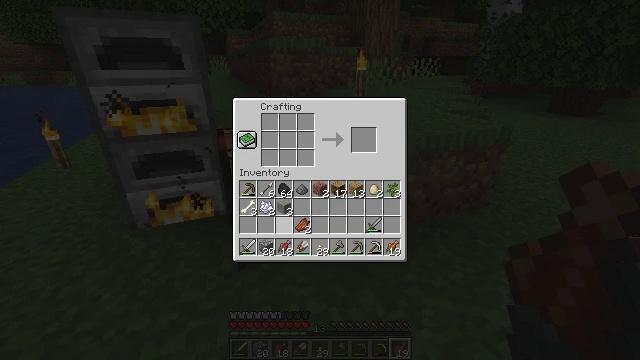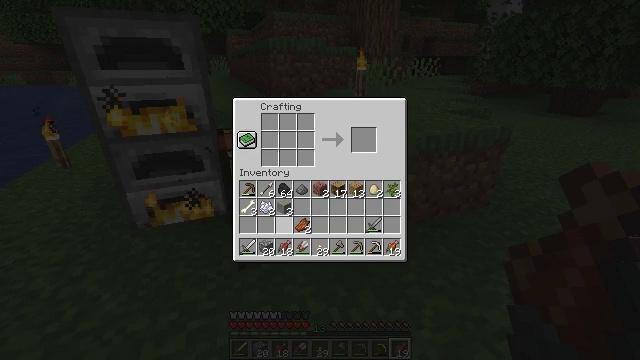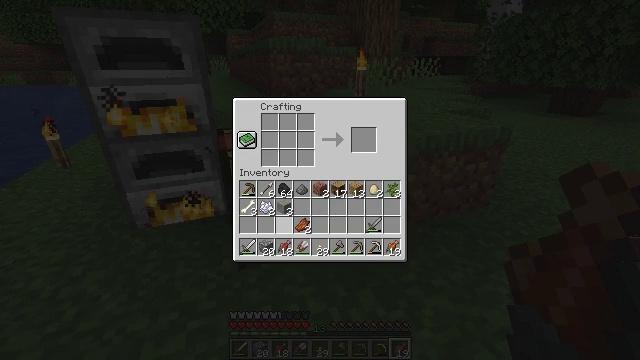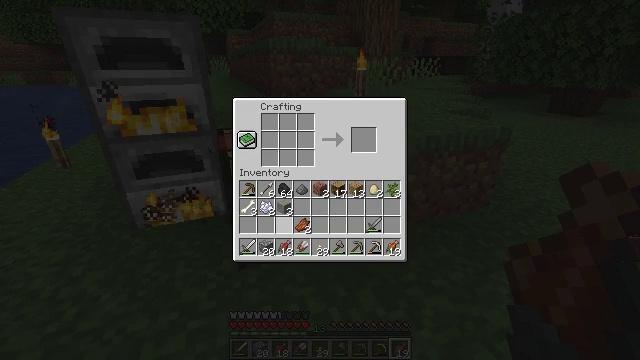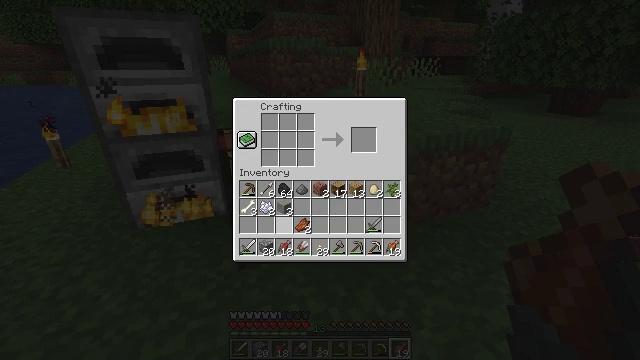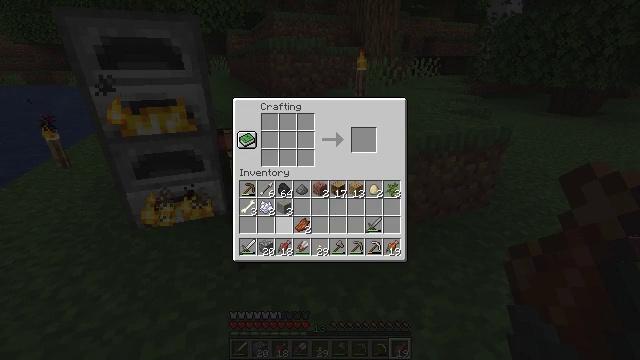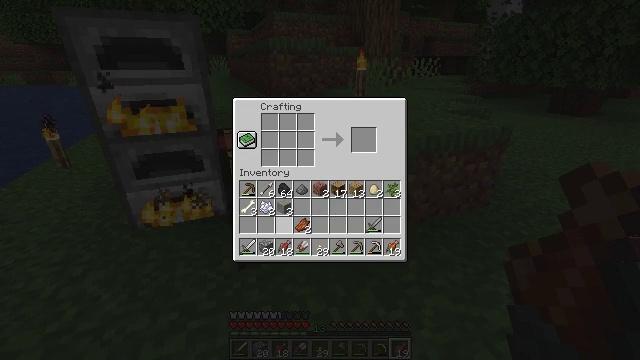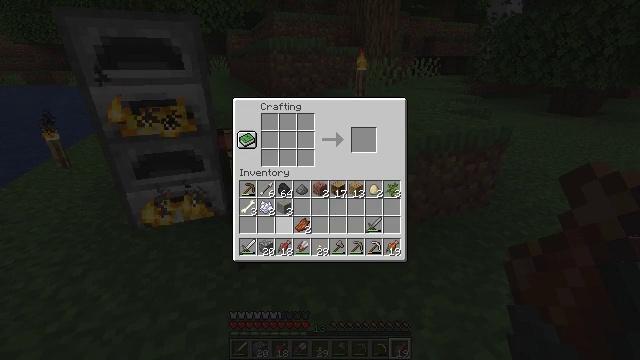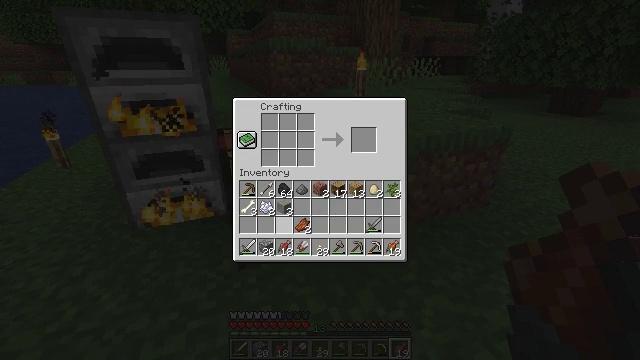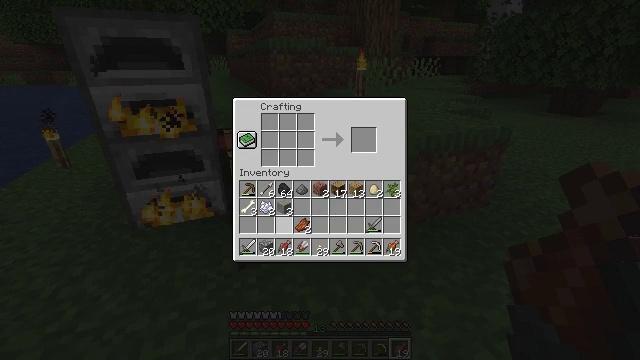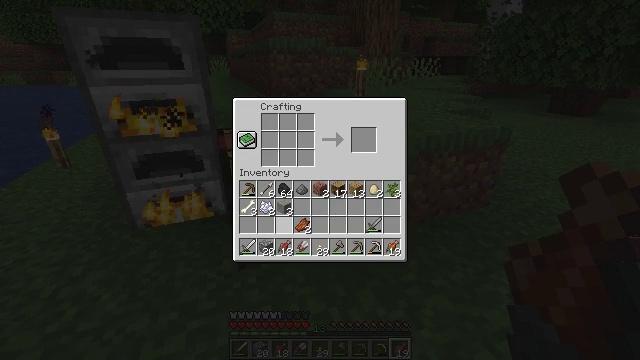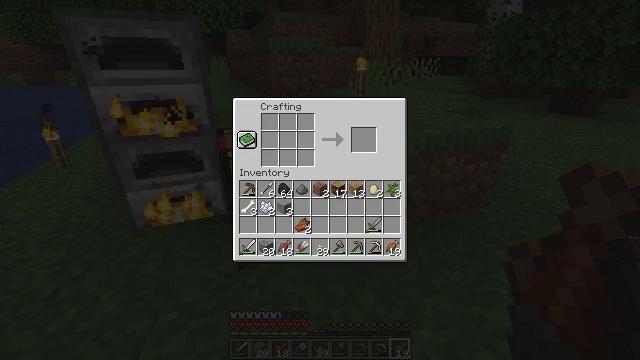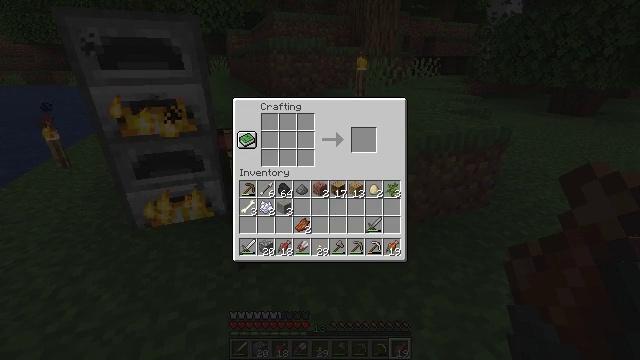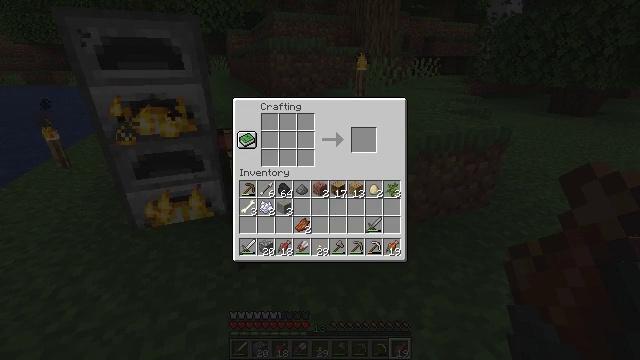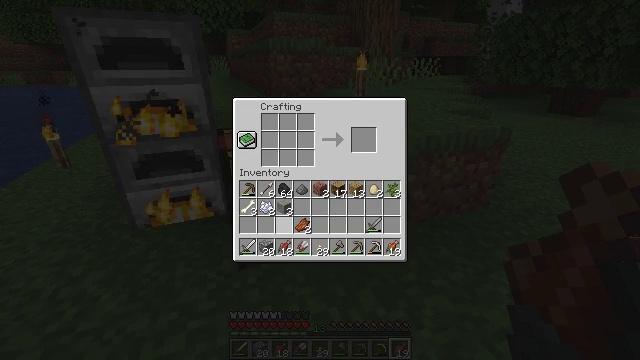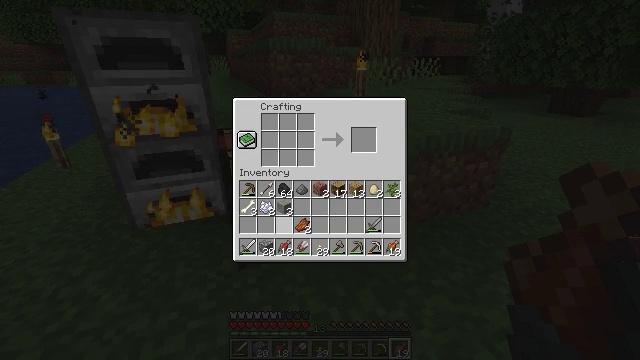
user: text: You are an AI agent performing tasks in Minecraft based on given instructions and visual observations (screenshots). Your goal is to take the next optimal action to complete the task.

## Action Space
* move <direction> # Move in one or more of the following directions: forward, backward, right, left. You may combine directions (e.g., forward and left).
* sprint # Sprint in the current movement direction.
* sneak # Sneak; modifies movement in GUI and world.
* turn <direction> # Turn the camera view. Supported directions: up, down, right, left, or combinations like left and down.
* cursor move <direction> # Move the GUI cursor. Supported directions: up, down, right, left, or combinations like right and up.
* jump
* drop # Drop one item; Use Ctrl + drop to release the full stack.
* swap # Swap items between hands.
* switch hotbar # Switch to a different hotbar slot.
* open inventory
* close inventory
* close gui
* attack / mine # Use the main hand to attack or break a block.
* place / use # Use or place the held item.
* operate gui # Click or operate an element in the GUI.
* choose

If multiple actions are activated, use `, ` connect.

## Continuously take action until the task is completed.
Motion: motion action
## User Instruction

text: Assemble the required items to craft a light gray bed.
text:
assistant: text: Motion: no_op
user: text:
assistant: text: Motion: no_op
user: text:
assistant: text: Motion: no_op
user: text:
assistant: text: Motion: no_op
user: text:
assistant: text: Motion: no_op
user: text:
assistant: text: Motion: no_op
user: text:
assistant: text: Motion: no_op
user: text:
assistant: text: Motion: cursor move down
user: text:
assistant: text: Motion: no_op
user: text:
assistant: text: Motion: no_op
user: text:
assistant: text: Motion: no_op
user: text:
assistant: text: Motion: no_op
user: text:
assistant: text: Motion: no_op
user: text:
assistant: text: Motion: no_op
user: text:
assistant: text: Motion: cursor move right and up
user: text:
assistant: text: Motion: cursor move up
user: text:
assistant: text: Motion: cursor move right
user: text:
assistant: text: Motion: no_op
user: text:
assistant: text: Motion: no_op
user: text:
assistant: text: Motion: cursor move right
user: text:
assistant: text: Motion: cursor move right
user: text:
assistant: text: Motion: no_op
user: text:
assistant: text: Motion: no_op
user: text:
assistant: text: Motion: no_op
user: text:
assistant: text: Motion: no_op
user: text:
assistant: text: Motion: no_op
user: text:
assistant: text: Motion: no_op
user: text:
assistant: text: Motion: no_op
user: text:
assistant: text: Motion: no_op
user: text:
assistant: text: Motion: cursor move right